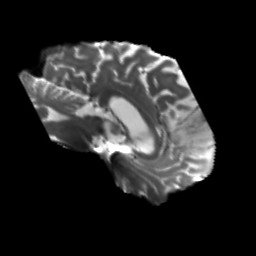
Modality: T2w
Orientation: sagittal
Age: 52
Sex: male
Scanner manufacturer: siemens
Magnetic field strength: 3 T
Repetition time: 5.25 s
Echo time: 0.08 s